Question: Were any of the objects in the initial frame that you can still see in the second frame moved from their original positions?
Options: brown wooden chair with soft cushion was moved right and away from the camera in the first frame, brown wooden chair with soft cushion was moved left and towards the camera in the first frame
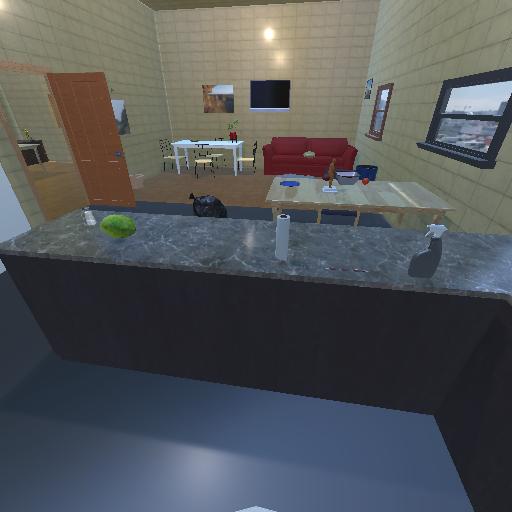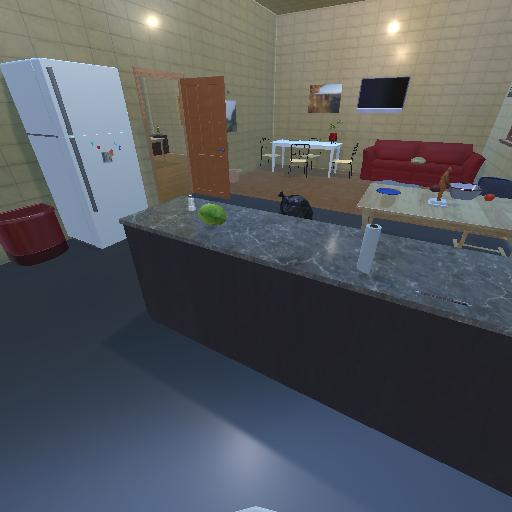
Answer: brown wooden chair with soft cushion was moved right and away from the camera in the first frame